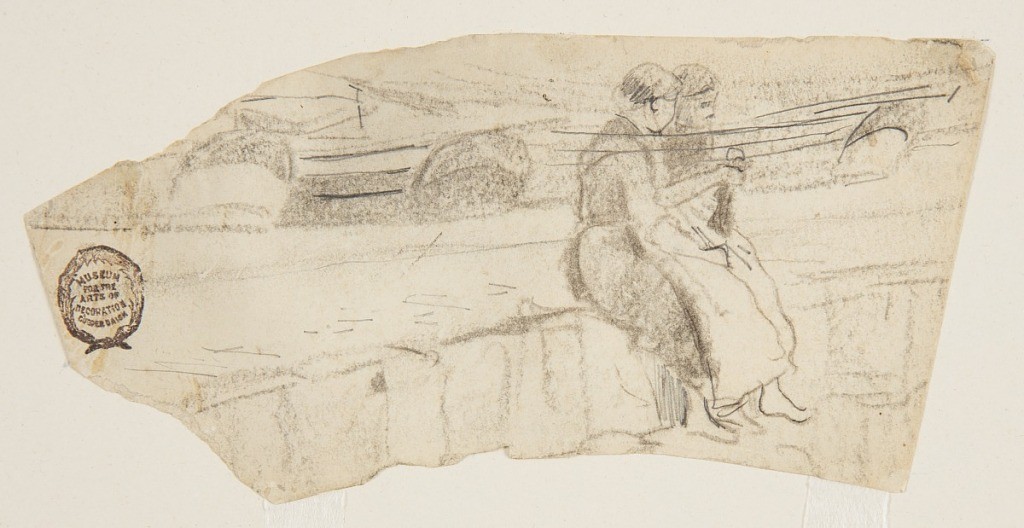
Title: Two Women Seated on a Sea Wall, Cullercoats, England
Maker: Winslow Homer, American, 1836–1910
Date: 1881–82
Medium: Graphite, charcoal on cream wove paper
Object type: Drawing
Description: Horizontal view of two women, knitting a sock, while sitting on a stone wall; boats in the background, some are drawn over the underlying figure of a woman.